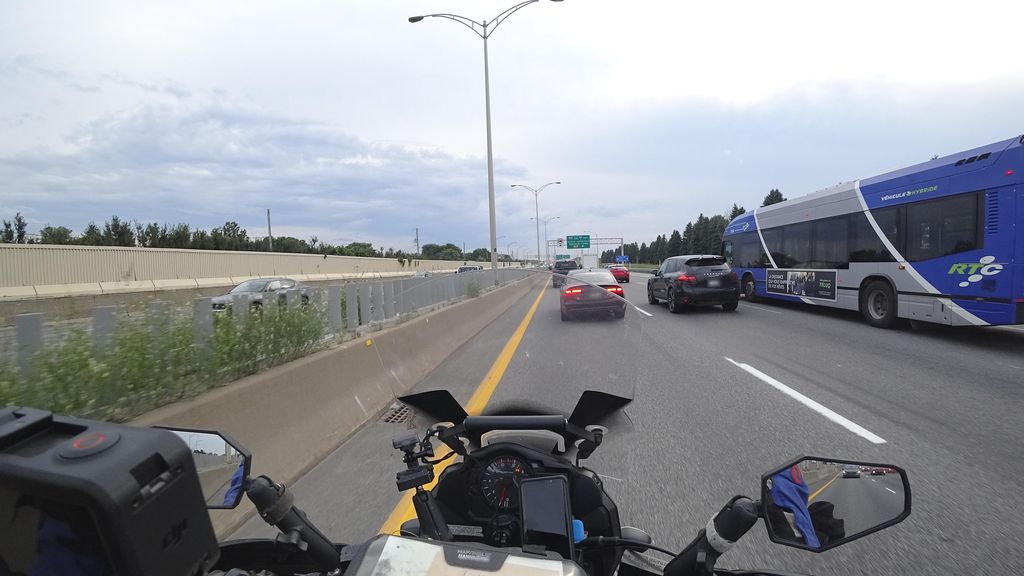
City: quebec_city